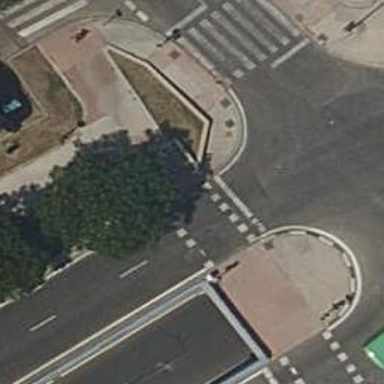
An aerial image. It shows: Road with traffic signals and zebra crossing with traffic signals.